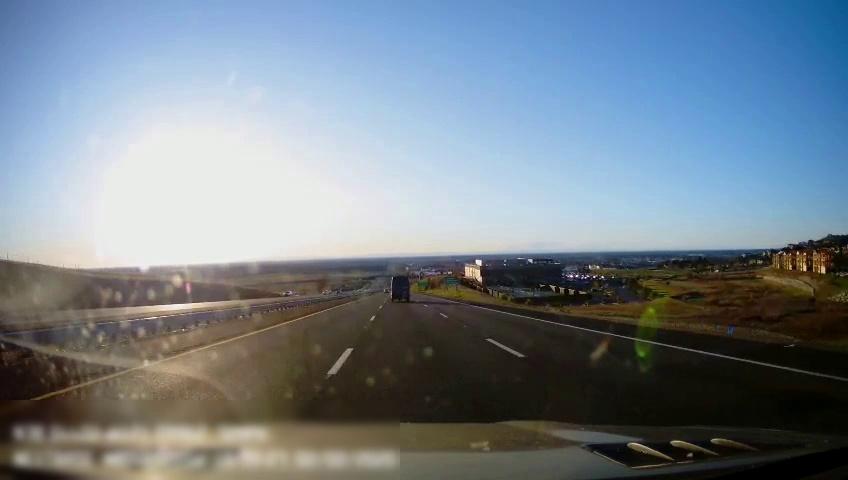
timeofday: Day
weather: Sunny
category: Drivable Space
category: Drivable Space
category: Vehicles | Truck
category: Lanes | Current Lane
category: Lanes | Current Lane
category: Lanes | Alternate Lane
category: Lanes | Alternate Lane
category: Traffic | Signs
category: Traffic | Signs